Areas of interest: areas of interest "Medical"
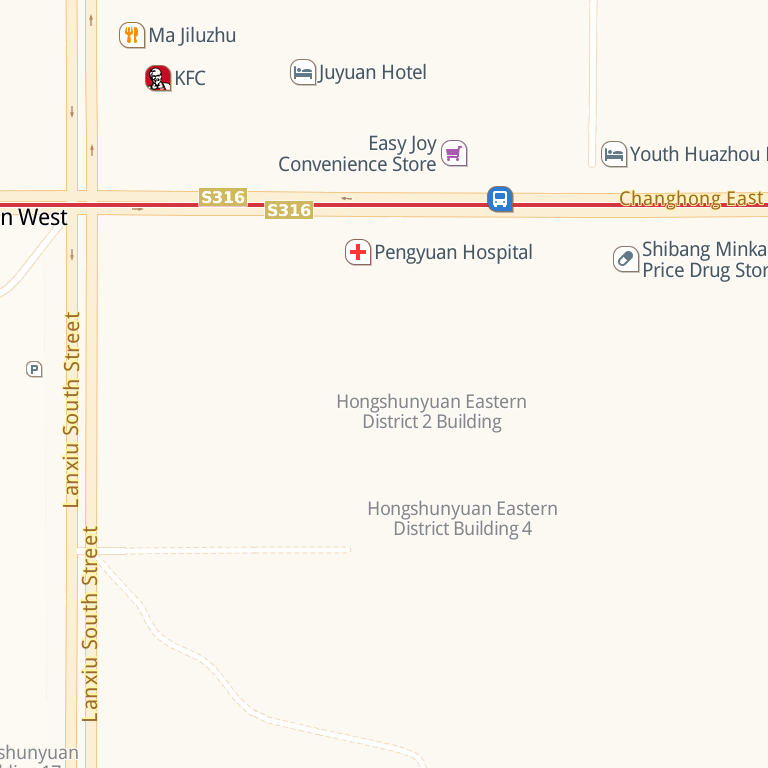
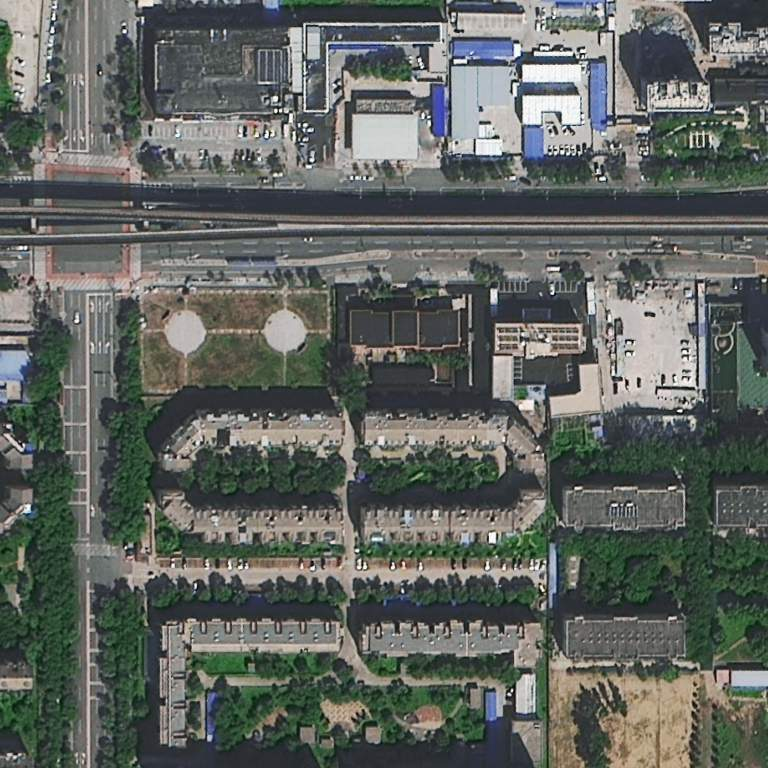